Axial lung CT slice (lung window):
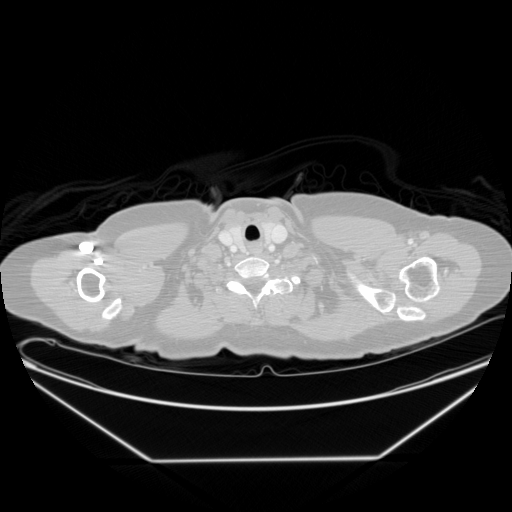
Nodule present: no